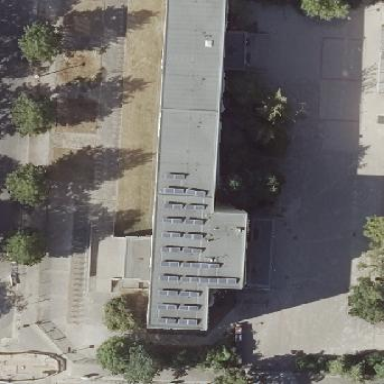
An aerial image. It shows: School building.